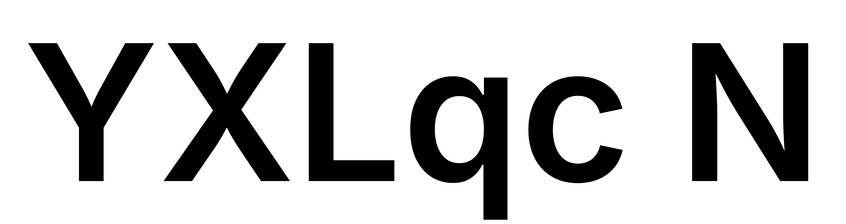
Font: Inter_SemiBold